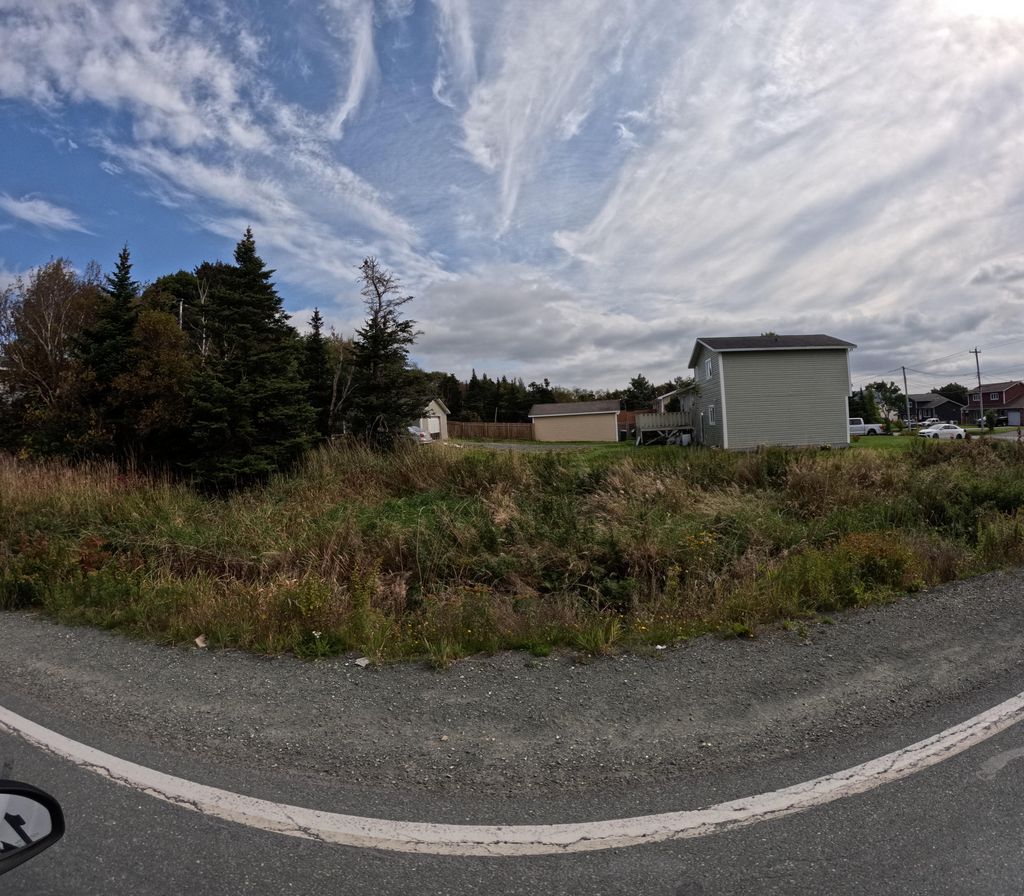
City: st_johns